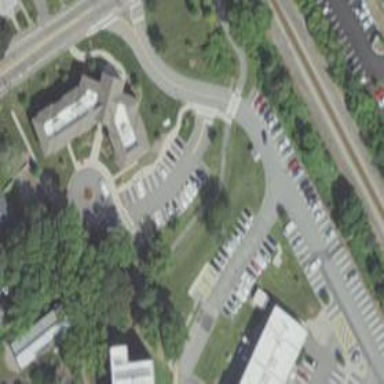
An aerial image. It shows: Parking space is available.